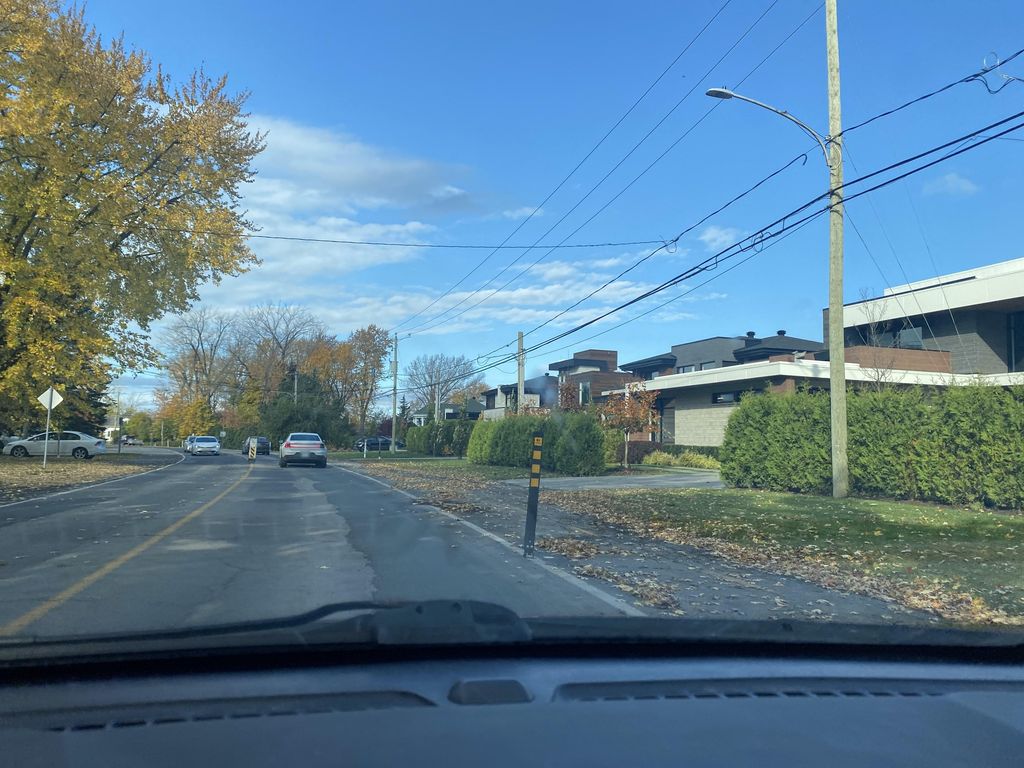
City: montreal